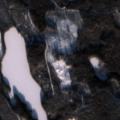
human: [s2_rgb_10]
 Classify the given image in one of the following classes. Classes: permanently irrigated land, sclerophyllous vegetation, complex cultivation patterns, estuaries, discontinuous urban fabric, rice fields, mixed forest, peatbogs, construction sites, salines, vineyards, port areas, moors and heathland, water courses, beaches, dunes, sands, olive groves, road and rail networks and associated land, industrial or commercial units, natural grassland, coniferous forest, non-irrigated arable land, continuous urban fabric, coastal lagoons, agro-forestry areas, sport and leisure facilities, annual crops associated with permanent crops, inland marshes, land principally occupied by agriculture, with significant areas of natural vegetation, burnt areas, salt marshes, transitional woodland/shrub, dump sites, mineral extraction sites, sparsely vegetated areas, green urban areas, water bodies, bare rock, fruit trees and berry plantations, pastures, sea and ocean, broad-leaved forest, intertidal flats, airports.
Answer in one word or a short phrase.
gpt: coniferous forest, transitional woodland/shrub, water bodies